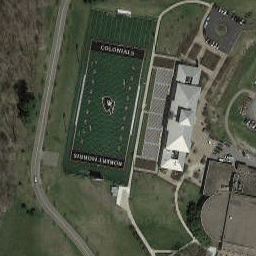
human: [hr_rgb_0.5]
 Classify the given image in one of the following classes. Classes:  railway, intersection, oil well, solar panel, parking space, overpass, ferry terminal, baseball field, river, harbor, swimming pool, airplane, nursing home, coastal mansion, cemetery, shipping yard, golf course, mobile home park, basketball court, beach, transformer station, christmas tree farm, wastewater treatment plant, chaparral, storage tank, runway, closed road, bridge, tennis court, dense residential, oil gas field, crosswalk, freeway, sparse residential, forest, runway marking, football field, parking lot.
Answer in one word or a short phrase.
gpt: football field